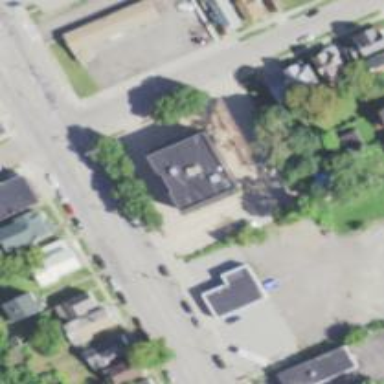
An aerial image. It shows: Healthcare clinic.